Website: apple
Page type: billing-address
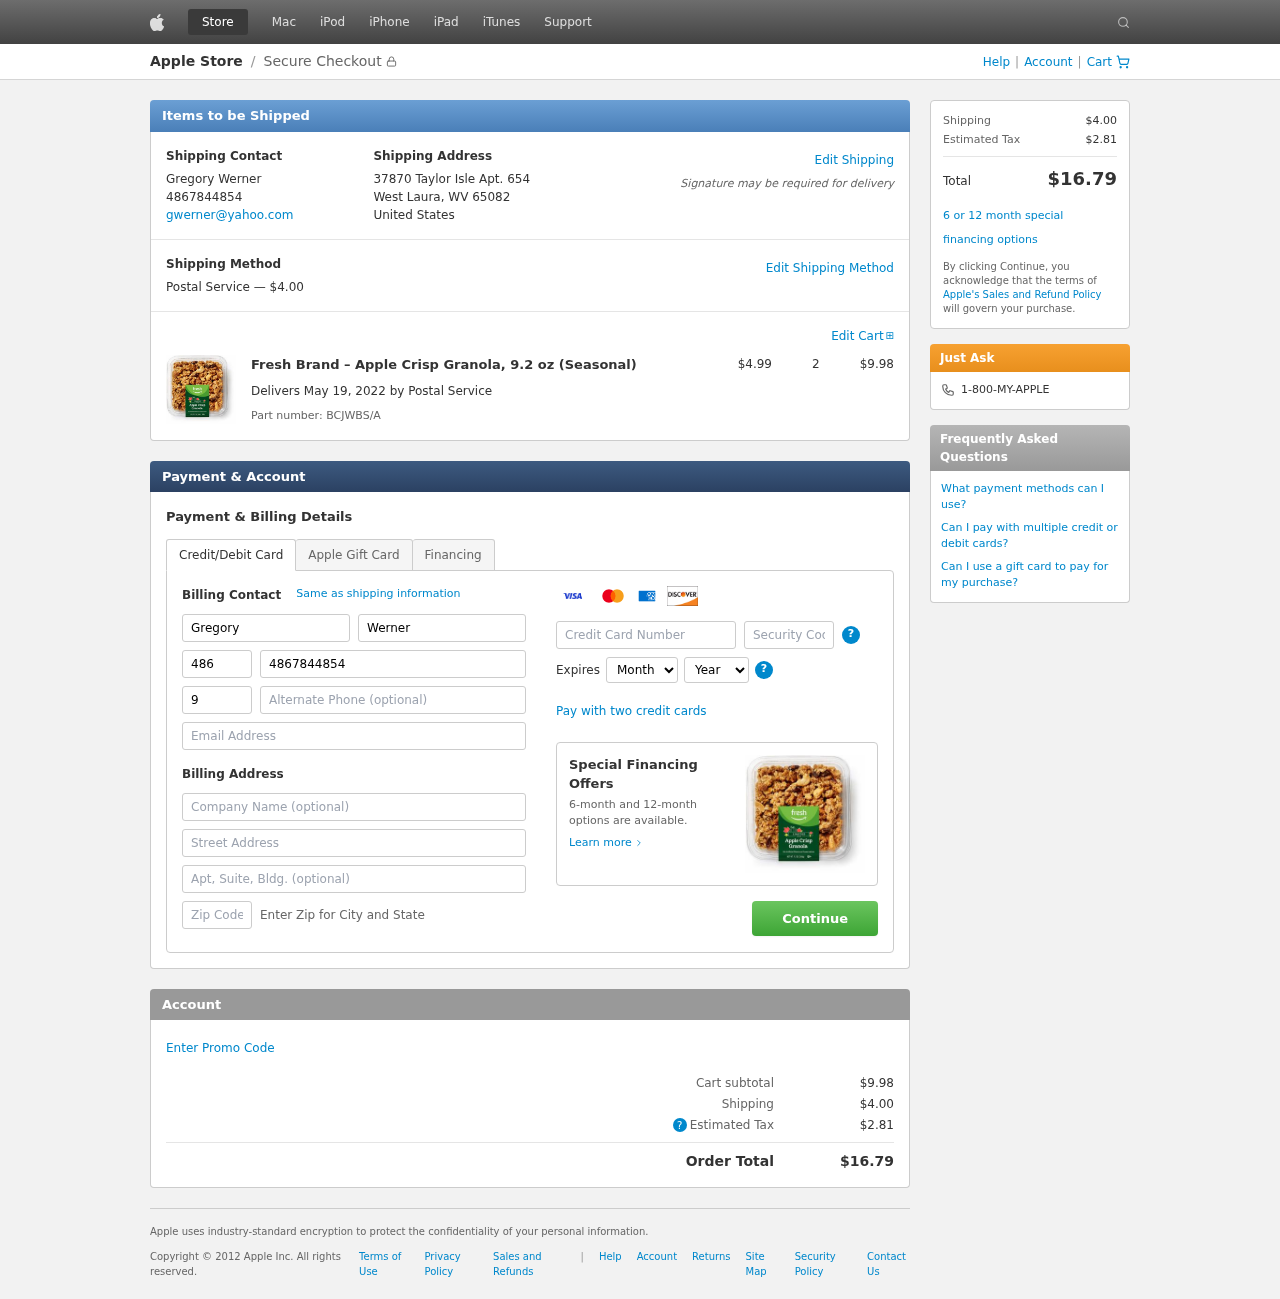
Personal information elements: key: PII_CARD_CVV
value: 568
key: PII_CARD_EXPIRY_MONTH
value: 11
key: PII_CARD_EXPIRY_YEAR
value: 27
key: PII_CARD_NUMBER
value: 2255 1950 5251 4797
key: PII_CITY_STATE_ZIP
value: West Laura, WV 65082
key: PII_COMPANY
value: Watkins, Edwards and Olson
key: PII_COUNTRY
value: United States
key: PII_EMAIL
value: gwerner@yahoo.com
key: PII_FIRSTNAME
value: Gregory
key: PII_FULLNAME
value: Gregory Werner
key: PII_LASTNAME
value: Werner
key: PII_PHONE
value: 4867844854
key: PII_PHONE_ALT
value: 9955845743
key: PII_PHONE_ALT_AREA
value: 995
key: PII_PHONE_AREA
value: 486
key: PII_POSTCODE2
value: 49513
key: PII_STREET
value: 37870 Taylor Isle Apt. 654
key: PII_STREET2
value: Suite 430
Product elements: key: PRODUCT1_NAME
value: Fresh Brand – Apple Crisp Granola, 9.2 oz (Seasonal)
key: PRODUCT1_PRICE
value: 4.99
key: PRODUCT1_QUANTITY
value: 2
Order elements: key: ORDER_SHIPPING_COST
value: $4.00
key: ORDER_SUBTOTAL
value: $9.98
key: ORDER_DELIVERY_DATE
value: May 19, 2022
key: ORDER_PART_NUMBER
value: BCJWBS/A
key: ORDER_TAX
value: $2.81
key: ORDER_TOTAL
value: $16.79